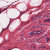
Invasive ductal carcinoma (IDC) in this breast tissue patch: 0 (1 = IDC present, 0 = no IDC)